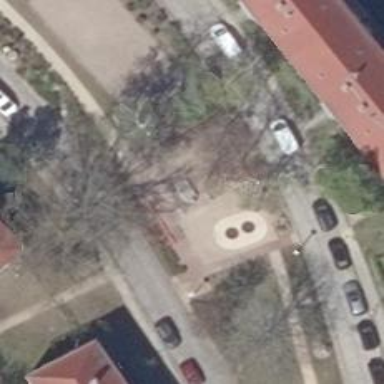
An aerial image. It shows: Black trampoline in the playground.